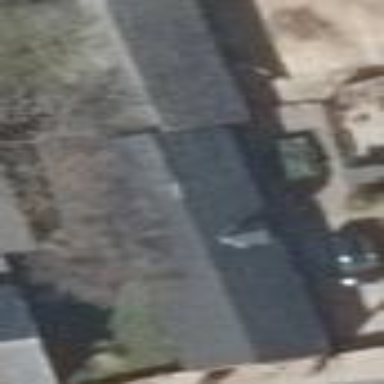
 oriented along the structure. The roof is painted grey."